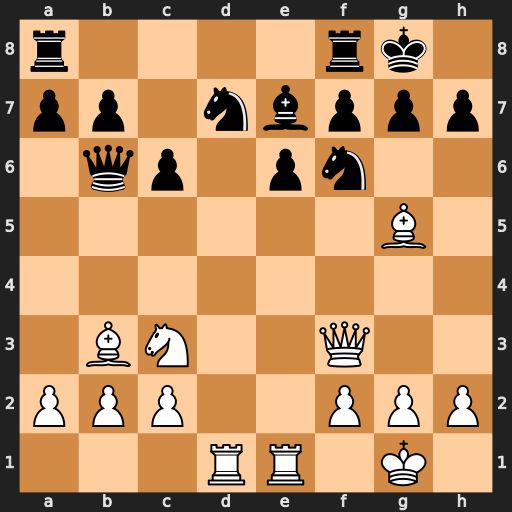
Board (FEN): r4rk1/pp1nbppp/1qp1pn2/6B1/8/1BN2Q2/PPP2PPP/3RR1K1
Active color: w
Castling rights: -
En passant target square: -
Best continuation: Rxd7 Nxd7 Bxe7